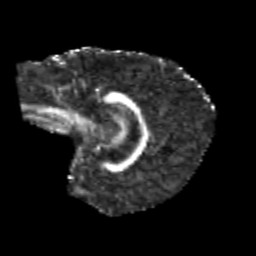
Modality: FA
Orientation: sagittal
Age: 10
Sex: male
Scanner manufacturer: siemens
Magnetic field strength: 3 T
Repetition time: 3.8 s
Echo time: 0.07 s